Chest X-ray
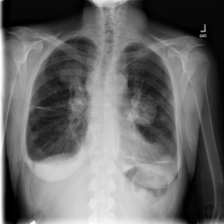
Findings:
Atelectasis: positive
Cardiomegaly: negative
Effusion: negative
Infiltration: positive
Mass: positive
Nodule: negative
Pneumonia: negative
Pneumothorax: negative
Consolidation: negative
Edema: negative
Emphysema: negative
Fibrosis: negative
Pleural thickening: negative
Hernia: negative